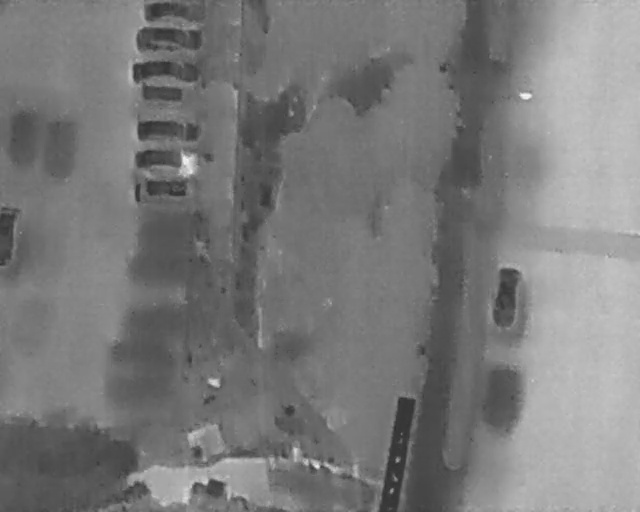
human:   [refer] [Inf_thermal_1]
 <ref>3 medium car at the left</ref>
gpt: <box>[[-3, 44, 6, 48, 2], [23, 31, 27, 43, 2], [23, 25, 28, 38, 2]]</box>

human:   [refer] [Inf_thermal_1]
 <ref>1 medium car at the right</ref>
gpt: <box>[[74, 55, 84, 60, 6]]</box>

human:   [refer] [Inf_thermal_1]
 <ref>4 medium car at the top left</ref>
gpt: <box>[[24, 19, 28, 31, 2], [23, 7, 27, 21, 2], [23, 1, 28, 14, 2], [25, -3, 29, 8, 2]]</box>